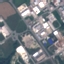
Land use / land cover: Industrial